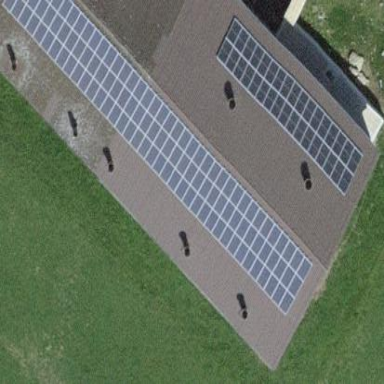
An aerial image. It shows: Solar power generator utilizing photovoltaic technology with solar photovoltaic panels.